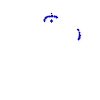
Particle: proton